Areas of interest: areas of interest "Zhongti Xinrui Sports City"
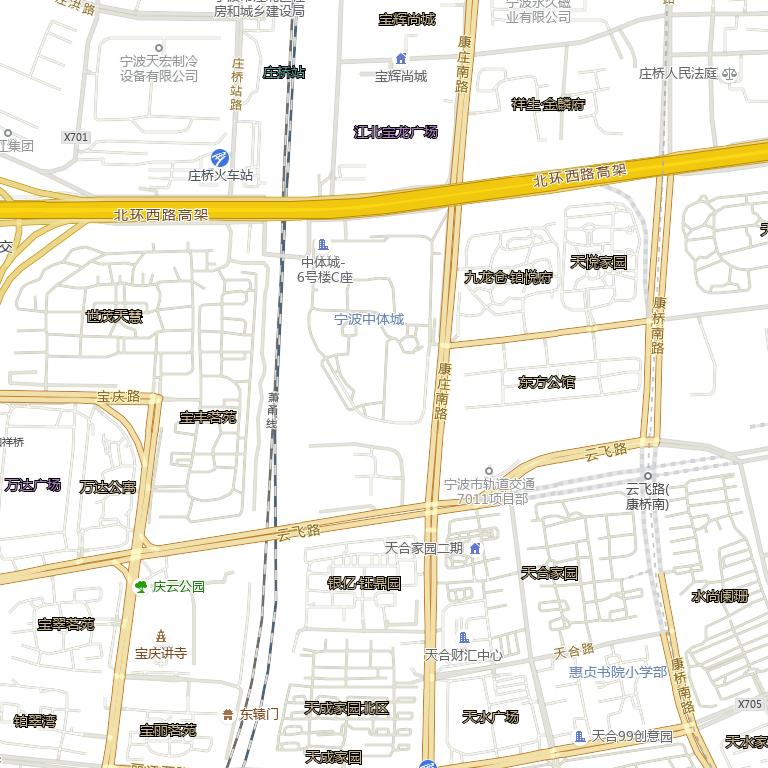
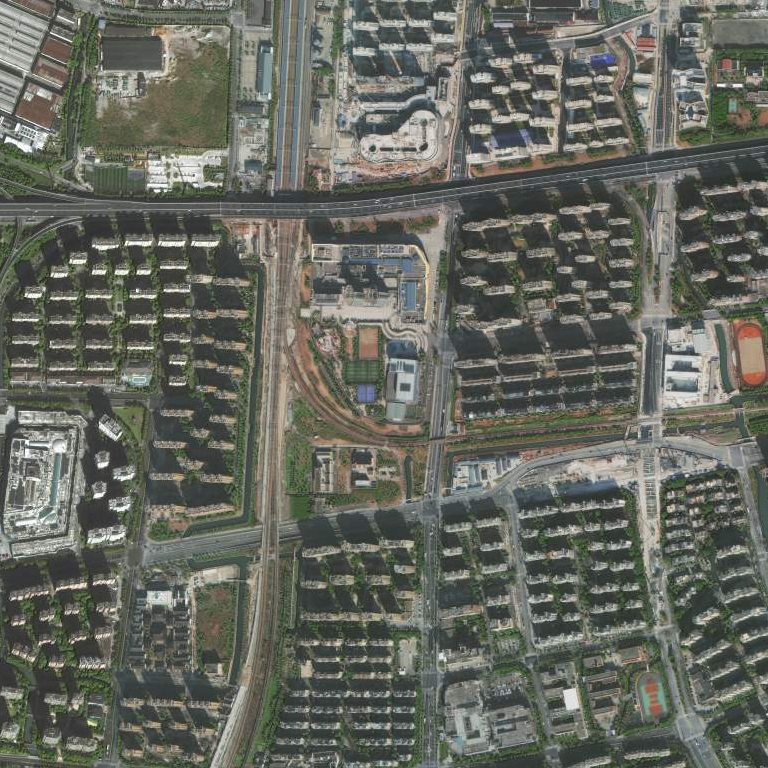